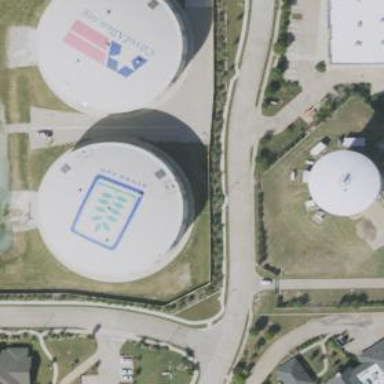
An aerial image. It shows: Building with man-made water storage tank.